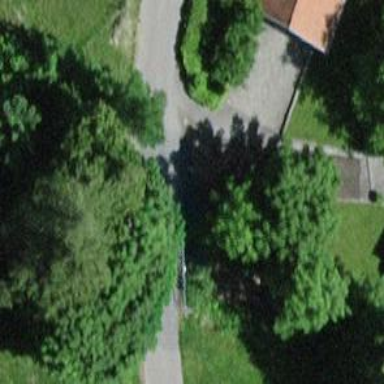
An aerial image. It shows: Unclassified road with grade1 tracktype bridge.